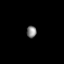
Tissue: prostate
Cell type: T cells
Senescence score: 0.6908
Nuclear area (px): 114
Mean DAPI intensity: 132.43